Question: I have searched extensively on Google and am struggling to find an easy example to follow for an ItemsControl which I think I need to be able to do the following.
I currently have a Grid with a scrollable Listbox containing Checkboxes which works as expected using the following XAML layout
'''
<Grid>
<ListBox ScrollViewer.VerticalScrollBarVisibility="Auto"
ItemsSource="{Binding Selections}" Margin="12,22,12,94">
<ListBox.ItemTemplate>
<DataTemplate>
<CheckBox IsChecked="{Binding IsChecked}"
Content="{Binding Path=Item.SelectionName}">
</CheckBox>
</DataTemplate>
</ListBox.ItemTemplate>
</ListBox>
</Grid>
'''
I now want to add a TextBox to the right of each Checkbox so it's aligned horizontally with 1 Checkbox and 1 Textbox per row. I thought I would have to use an ItemsControl to allow two controls but using the ItemsControl as below I lose the ability to scroll
'''
<Grid>
<ItemsControl ScrollViewer.VerticalScrollBarVisibility="Auto"
ItemsSource="{Binding Selections}" Margin="12,22,12,94">
<ItemsControl.ItemTemplate>
<DataTemplate>
<CheckBox IsChecked="{Binding IsChecked}"
Content="{Binding Path=Item.SelectionName}">
</CheckBox>
</DataTemplate>
</ItemsControl.ItemTemplate>
</ItemsControl>
</Grid>
'''
Also, if I try and add a textbox similar to
'''
<DataTemplate>
<CheckBox IsChecked="{Binding sChecked}" Content="{Binding Path=Item.BookieName}" />
<TextBox />
</DataTemplate>
'''
I get an error 'The object 'DataTemplate' already has a child and cannot add 'TextBox''
Essentially, I want it to look like this

Can anyone give me a few pointers on how to structure the controls in XAML to get my desired layout?
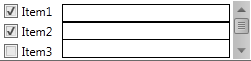
Answer: Just use a StackPanel in your DataTemplate and set the orientation to horizontal.
'''
<DataTemplate>
<StackPanel Orientation="Horizontal">
<CheckBox IsChecked="{Binding sChecked}" Content="{Binding Path=Item.BookieName}" />
<TextBox />
</StackPanel>
</DataTemplate>
'''